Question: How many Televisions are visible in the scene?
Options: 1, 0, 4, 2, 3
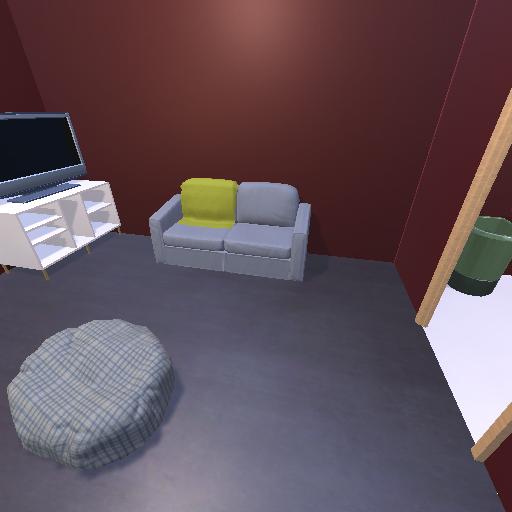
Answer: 1